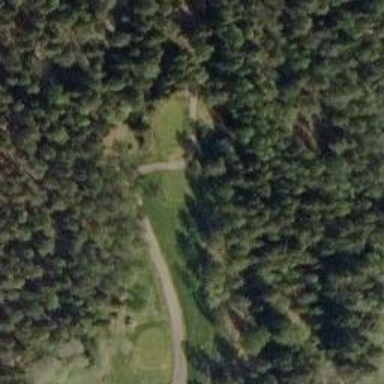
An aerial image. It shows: Path for both road and golf.